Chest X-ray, PA view. Patient: 23 years old, sex F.
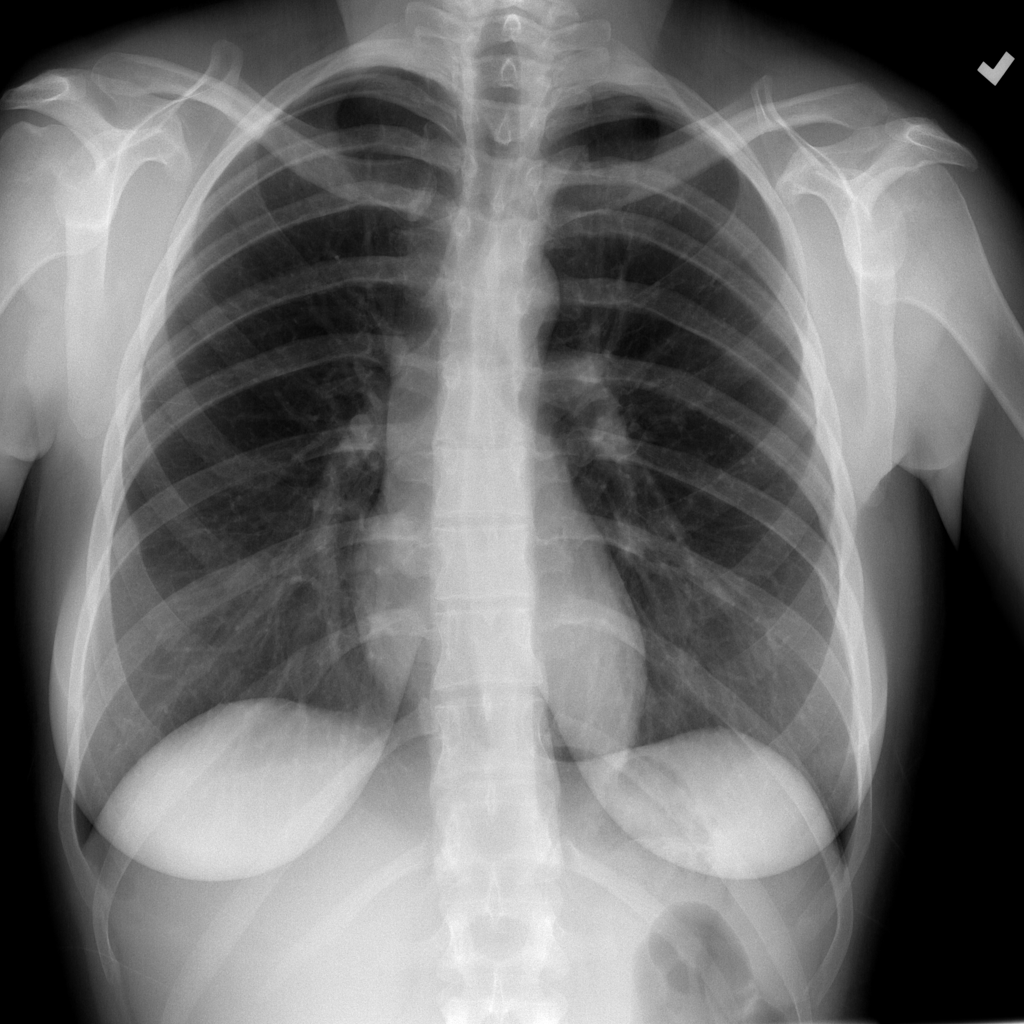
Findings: No Finding